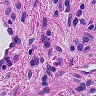
Metastatic tissue present: no